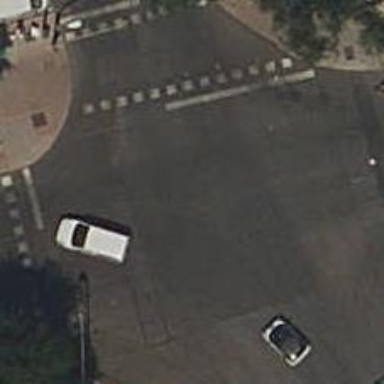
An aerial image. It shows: Road with traffic signals.